Question: I am stuck with the calculation function like the picture, I can only do the summing by debit.
The singer is his system
Saldo = IF THE POSITION Column 1 Column 2 credit debit debit So the result - credit , credit IF Column 1 Column 2 credits , then the result is a credit - credit , credit IF Column 1 Column 2 debit , credit + debit So the result , and so on as the picture

here is my code
'''
select
no,
tanggal,
O.debet,
(select sum(debet) from tbl_jurnal_umum where no <= O.no) 'Saldo'
from tbl_jurnal_umum O
where nama_perkiraan = 'kas'
'''
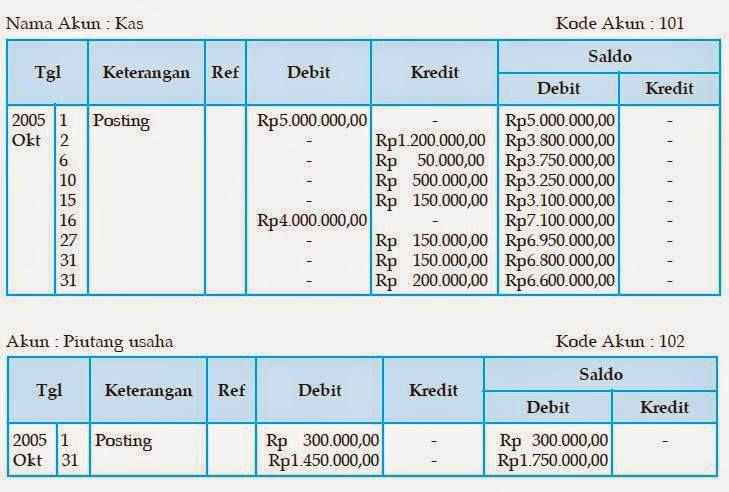
Answer: Something like this?
'''
/*
DROP TABLE T;
CREATE TABLE T(NAME VARCHAR(3),ID INT, TRTYPE VARCHAR(1), AMOUNT INT);
INSERT INTO T VALUES
('abc',1,'D','500'),('abc',1,'C','50'),('abc',1,'C','10'),('abc',1,'C','40'),
('abc',1,'D','500'),('abc',1,'C','100');
*/
SELECT S.NAME,S.ID,S.DEBIT,S.CREDIT,s.runtot runningtotal,
CASE WHEN S.DEBIT <> '' THEN S.RUNTOT ELSE '' END AS DebitRunningTotal,
CASE WHEN S.DEBIT = '' THEN S.RUNTOT ELSE '' END AS CreditRunningTotal
from
(
SELECT T.NAME,T.ID,
CASE WHEN T.TRTYPE = 'D' THEN T.AMOUNT ELSE '' END AS DEBIT,
CASE WHEN T.TRTYPE = 'C' THEN T.AMOUNT ELSE '' END AS CREDIT,
@RUNTOT:=@RUNTOT + (
CASE WHEN TRTYPE = 'D' THEN AMOUNT
ELSE AMOUNT * -1
END )
AS RUNTOT
FROM (SELECT @RUNTOT:=0) RT, T T
) s
+------+------+-------+--------+--------------+-------------------+--------------------+
| NAME | ID | DEBIT | CREDIT | runningtotal | DebitRunningTotal | CreditRunningTotal |
+------+------+-------+--------+--------------+-------------------+--------------------+
| abc | 1 | 500 | | 500 | 500 | |
| abc | 1 | | 50 | 450 | | 450 |
| abc | 1 | | 10 | 440 | | 440 |
| abc | 1 | | 40 | 400 | | 400 |
| abc | 1 | 500 | | 900 | 900 | |
| abc | 1 | | 100 | 800 | | 800 |
+------+------+-------+--------+--------------+-------------------+--------------------+
'''